Interaction volume radius: 5 \u00c5
Interaction volume height: 25 \u00c5
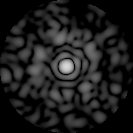
Disorder parameter: 0.8313